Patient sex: M
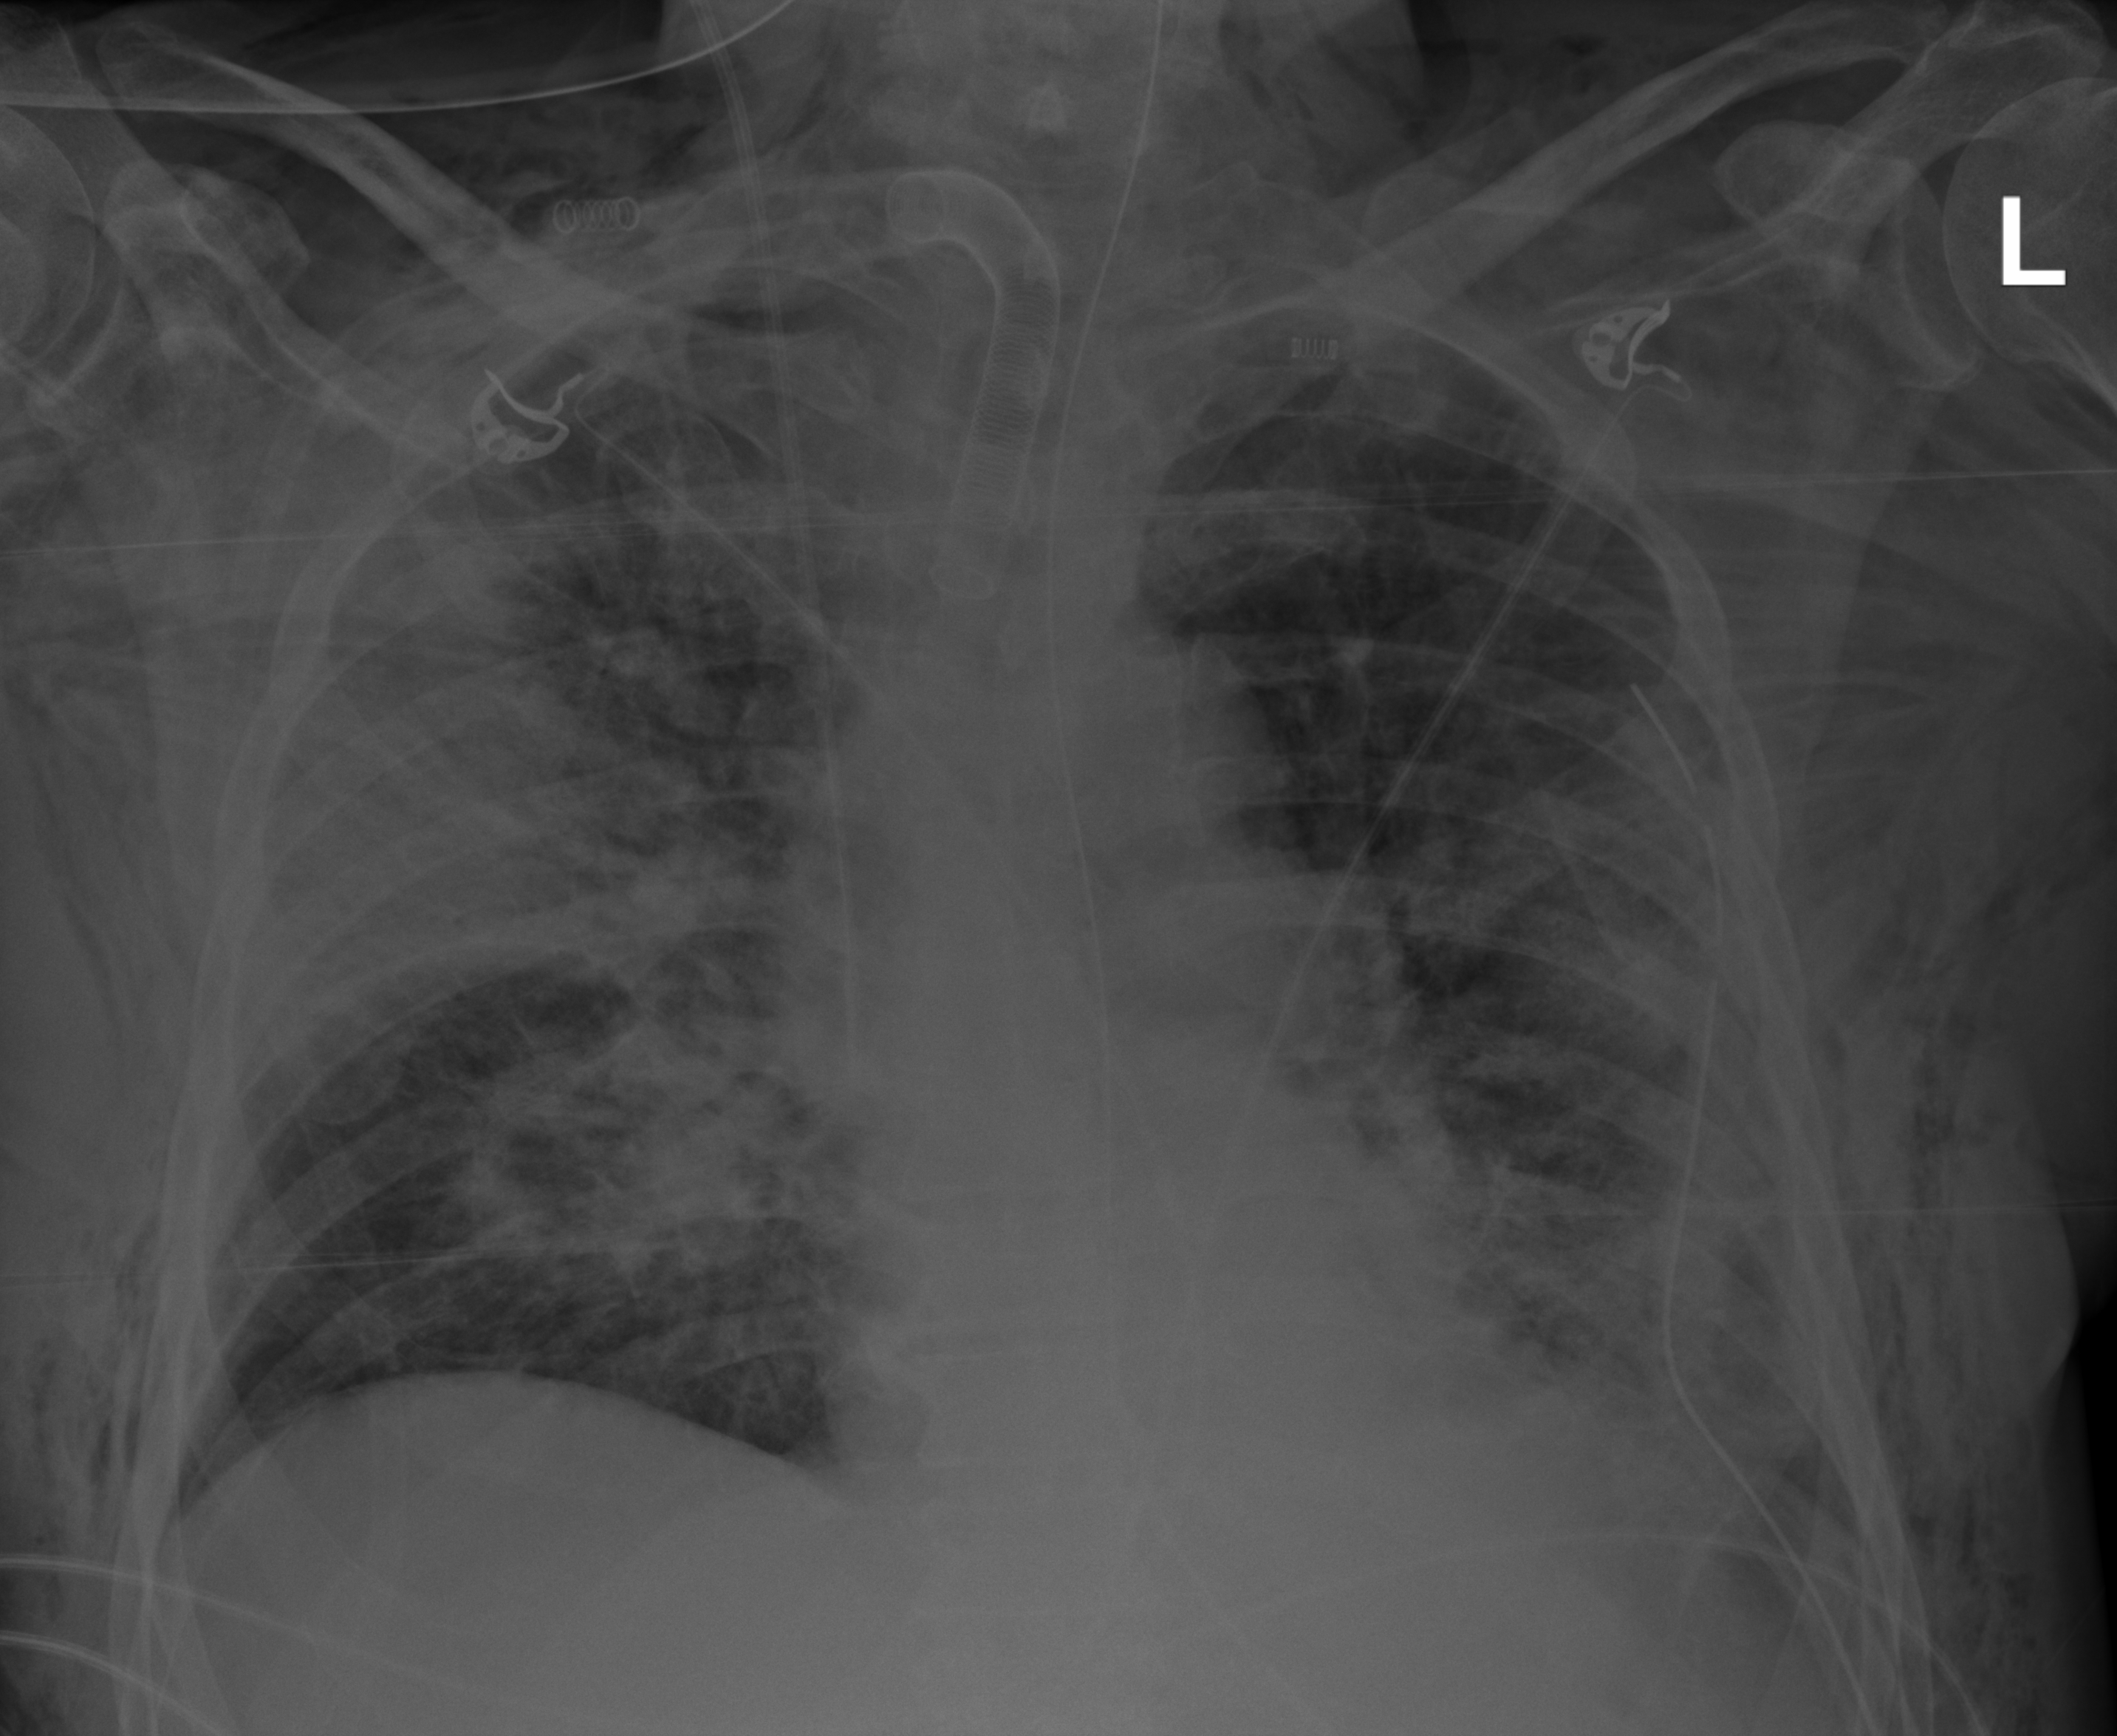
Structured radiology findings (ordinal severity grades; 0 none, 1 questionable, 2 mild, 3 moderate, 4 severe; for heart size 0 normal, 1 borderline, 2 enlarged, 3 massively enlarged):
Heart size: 0
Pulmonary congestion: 0
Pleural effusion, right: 0
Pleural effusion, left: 0
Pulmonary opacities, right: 3
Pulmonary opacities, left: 3
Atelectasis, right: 2
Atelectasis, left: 2